A spectrogram of one vibration snapshot from a rotating bearing is shown (time on one axis, frequency on the other). Determine the bearing's health state. Answer with exactly one of: normal, inner_race, outer_race, ball.
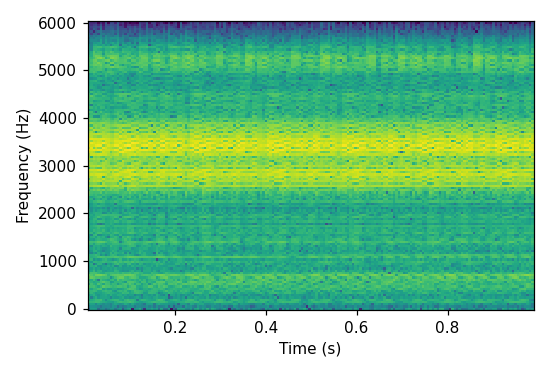
Answer: outer_race